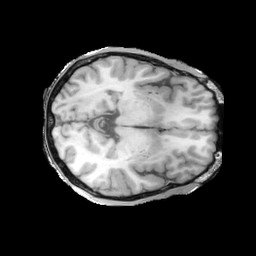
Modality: T1w
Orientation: axial
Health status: ill
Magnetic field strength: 3 T